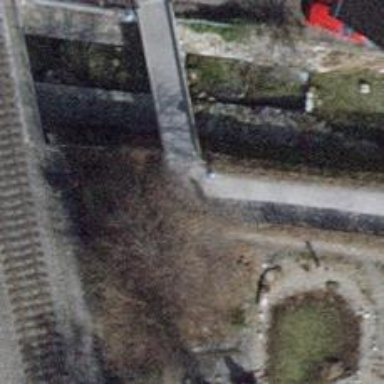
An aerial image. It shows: Footway bridge with concrete surface.